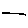
Label: line